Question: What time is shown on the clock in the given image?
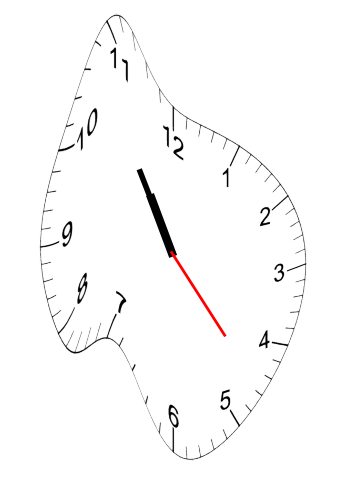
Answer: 10:54:23